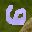
Label: 6